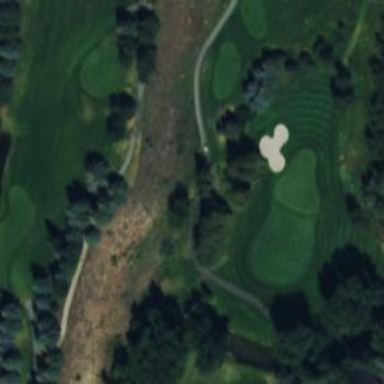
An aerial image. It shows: Path for both roads and golfers.